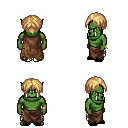
a pixel art fantasy rpg character, male body template, orc, green skin, brown tattered cape, robe skirt, light blonde parted hairstyle, bracelets, black slippers, four views (front, back, left, right), 2x2 character sprite sheet, small pixel art, hard edges, no anti-aliasing